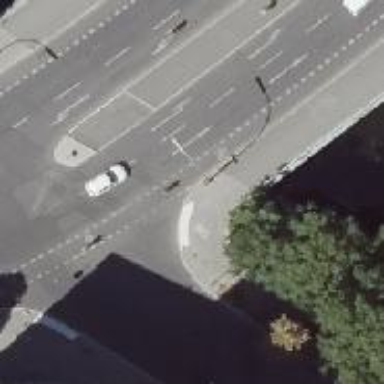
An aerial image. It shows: Sidewalk.